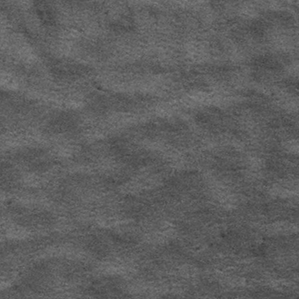
Label: frost